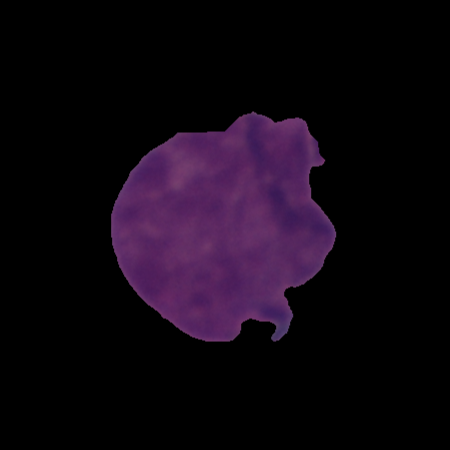
Label: cancer